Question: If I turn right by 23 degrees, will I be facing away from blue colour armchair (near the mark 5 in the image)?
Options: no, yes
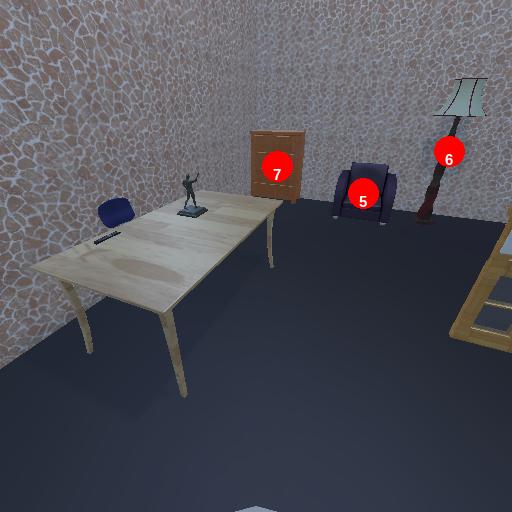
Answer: no